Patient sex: M
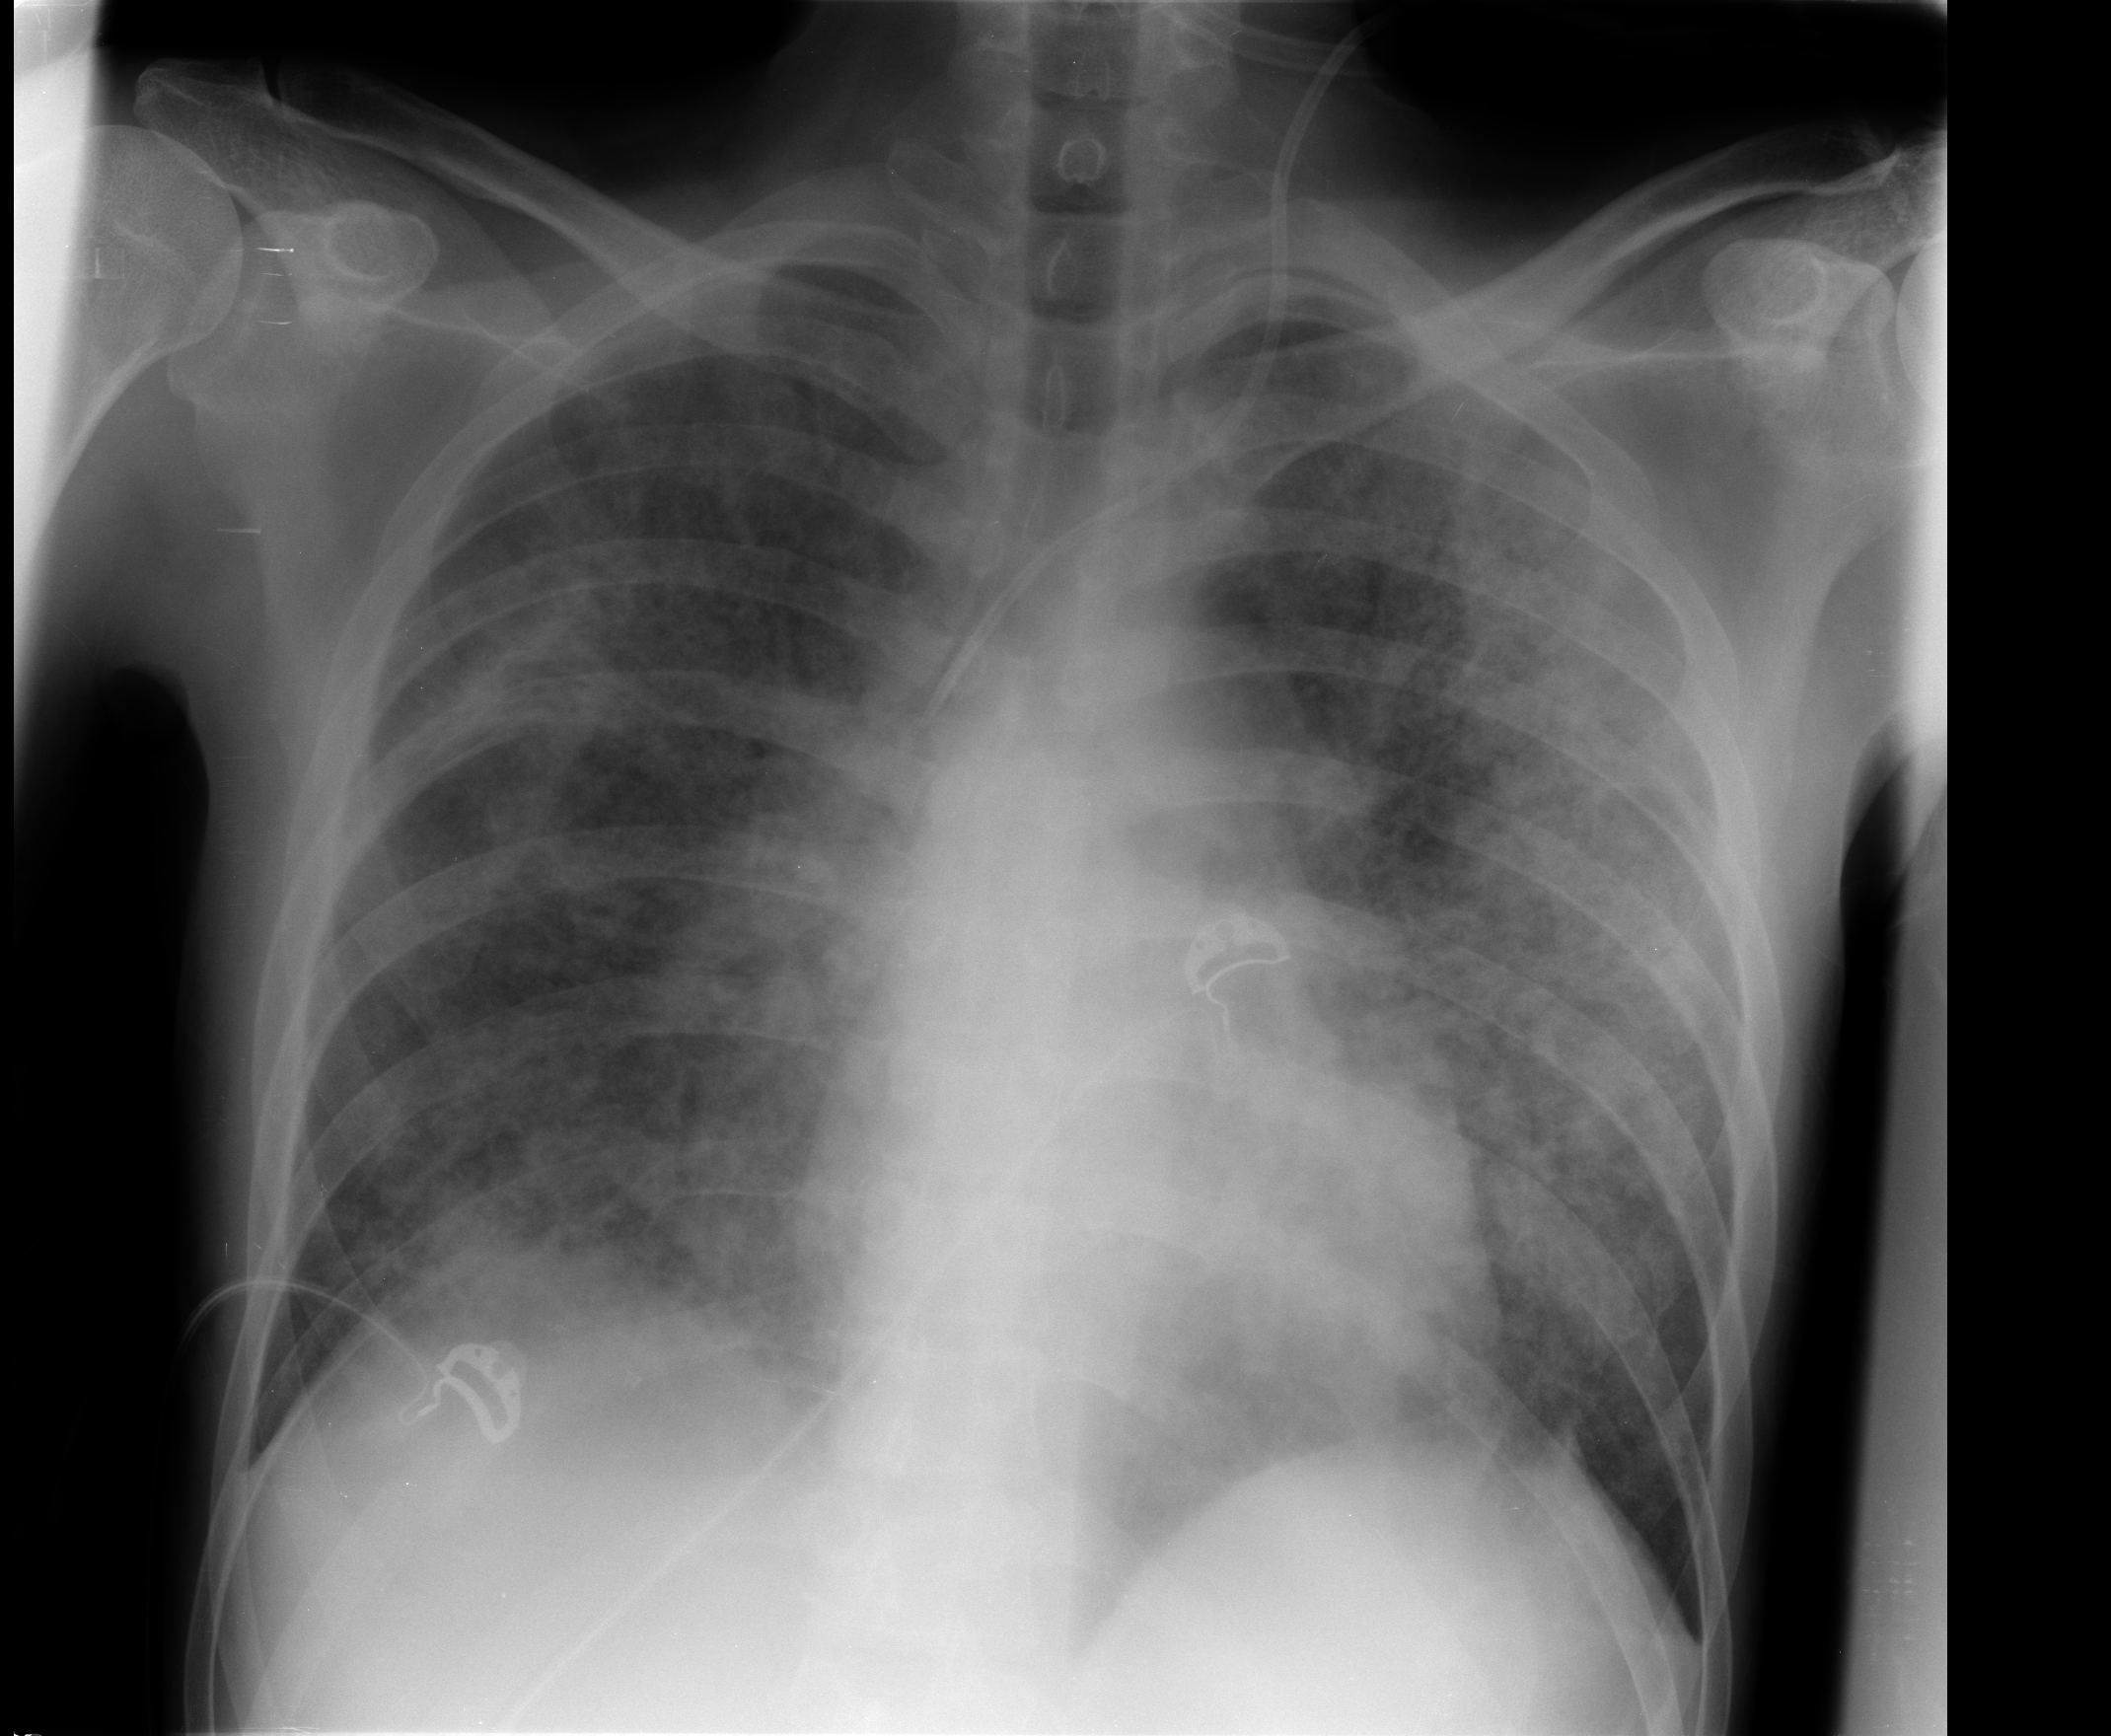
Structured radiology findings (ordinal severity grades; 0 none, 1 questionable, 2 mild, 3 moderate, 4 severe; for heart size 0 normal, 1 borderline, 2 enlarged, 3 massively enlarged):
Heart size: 0
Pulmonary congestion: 0
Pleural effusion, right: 0
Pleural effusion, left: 0
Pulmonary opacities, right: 3
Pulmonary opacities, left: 3
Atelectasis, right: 2
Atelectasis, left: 2